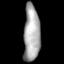
Tissue: lung
Cell type: Fibroblasts
Senescence score: 0.6283
Nuclear area (px): 903
Mean DAPI intensity: 168.852